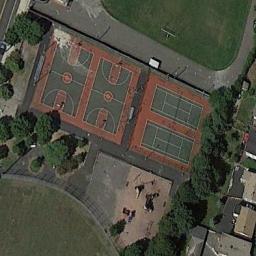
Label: basketball_court